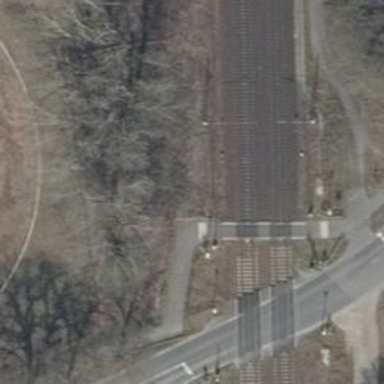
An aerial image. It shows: Railway crossing with barrier.